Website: crate-barrel
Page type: account-selection
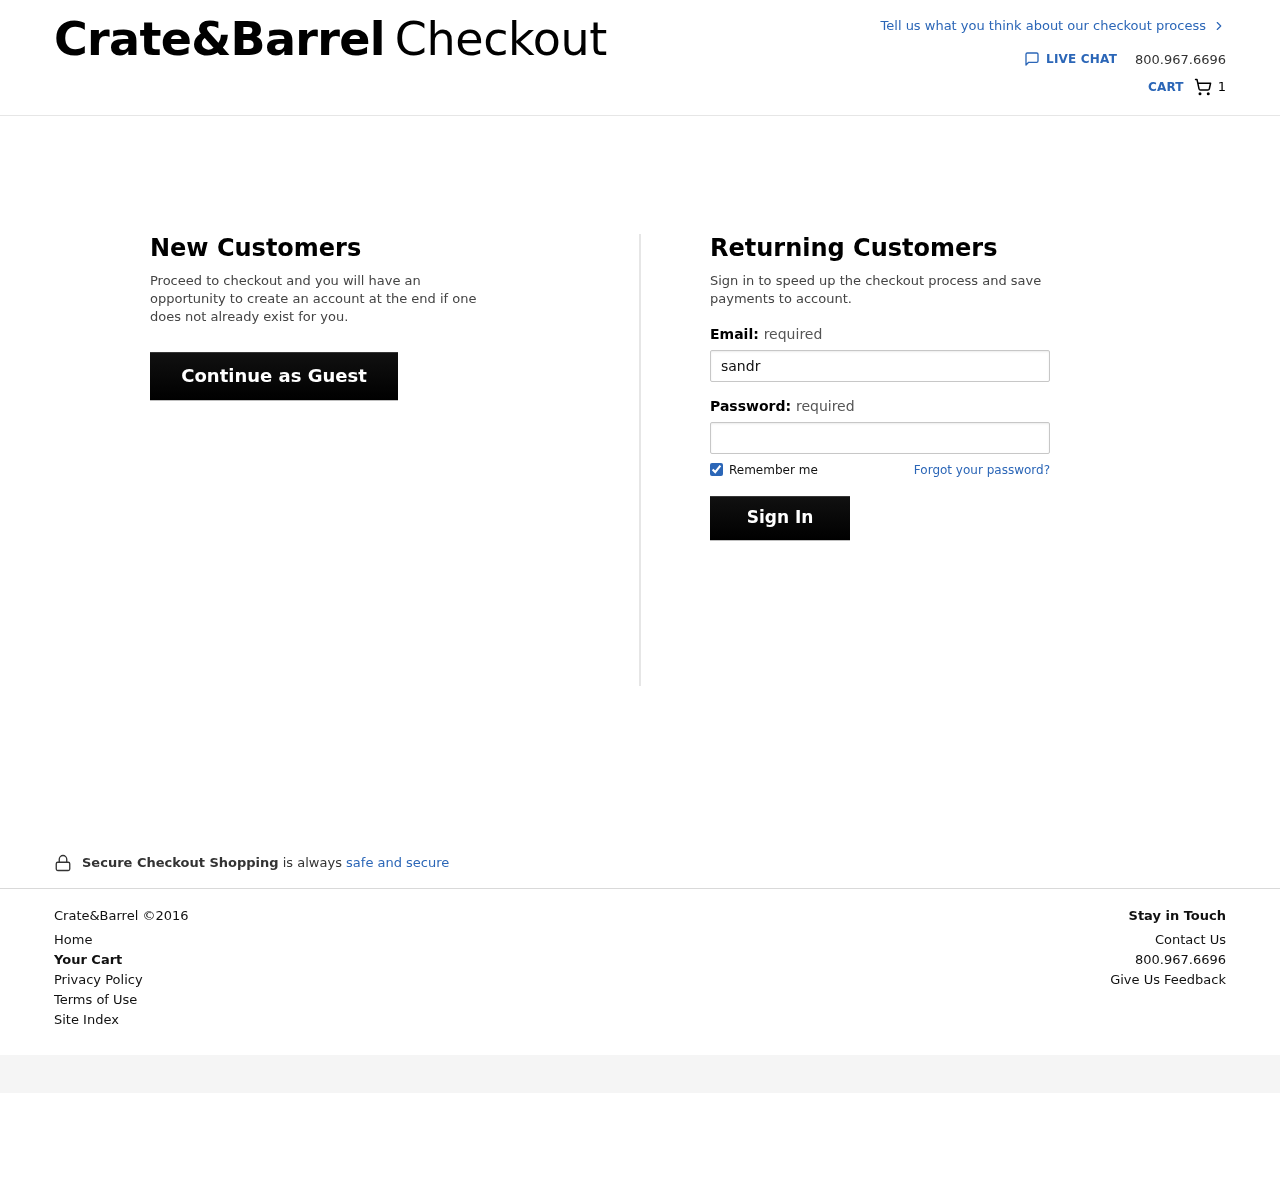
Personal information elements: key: PII_EMAIL
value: sandrawolfe@gmail.com
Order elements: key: ORDER_NUM_ITEMS
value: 1